This is a demodulated (Hilbert-envelope) spectrum computed from a bearing vibration snapshot; the dashed markers indicate where each bearing fault type would appear (BPFO, BPFI, BSF, FTF). Classify the bearing condition as one of: normal, inner_race, outer_race, ball.
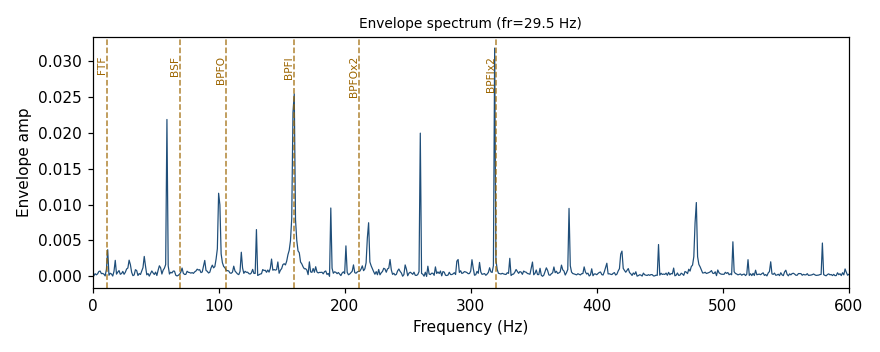
Answer: inner_race